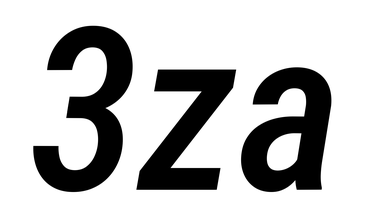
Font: Roboto-Italic_Condensed_Medium_Italic